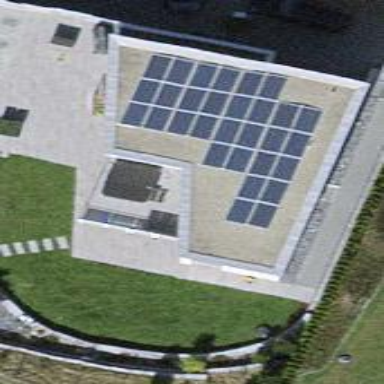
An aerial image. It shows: Solar power generator utilizing photovoltaic technology with solar photovoltaic panels.